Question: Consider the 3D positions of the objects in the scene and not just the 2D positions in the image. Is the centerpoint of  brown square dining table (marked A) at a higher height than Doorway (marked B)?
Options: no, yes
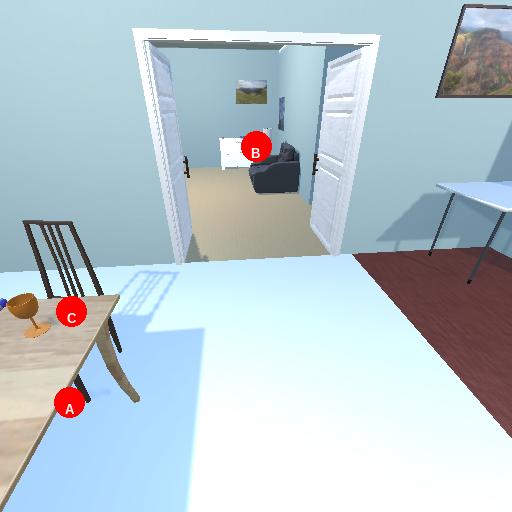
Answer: no